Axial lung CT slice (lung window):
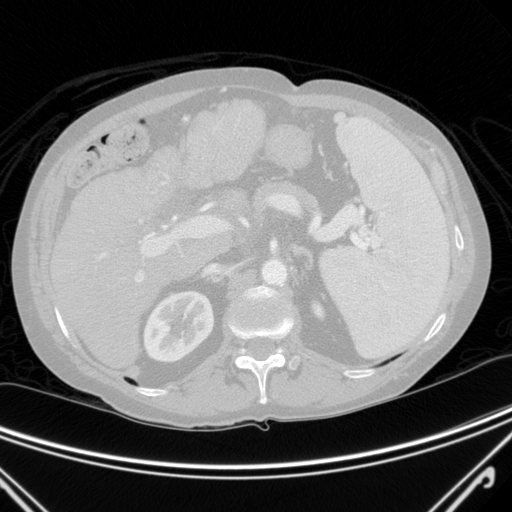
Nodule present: no